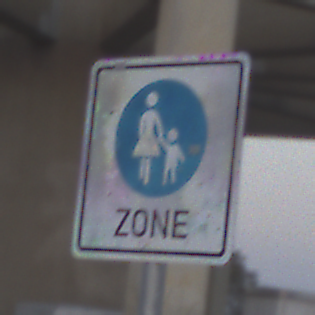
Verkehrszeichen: BeginnFussgaengerzone
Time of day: SunriseSunset
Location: Outdoor (Suburban)
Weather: Clear
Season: NotSpecified
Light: Natural